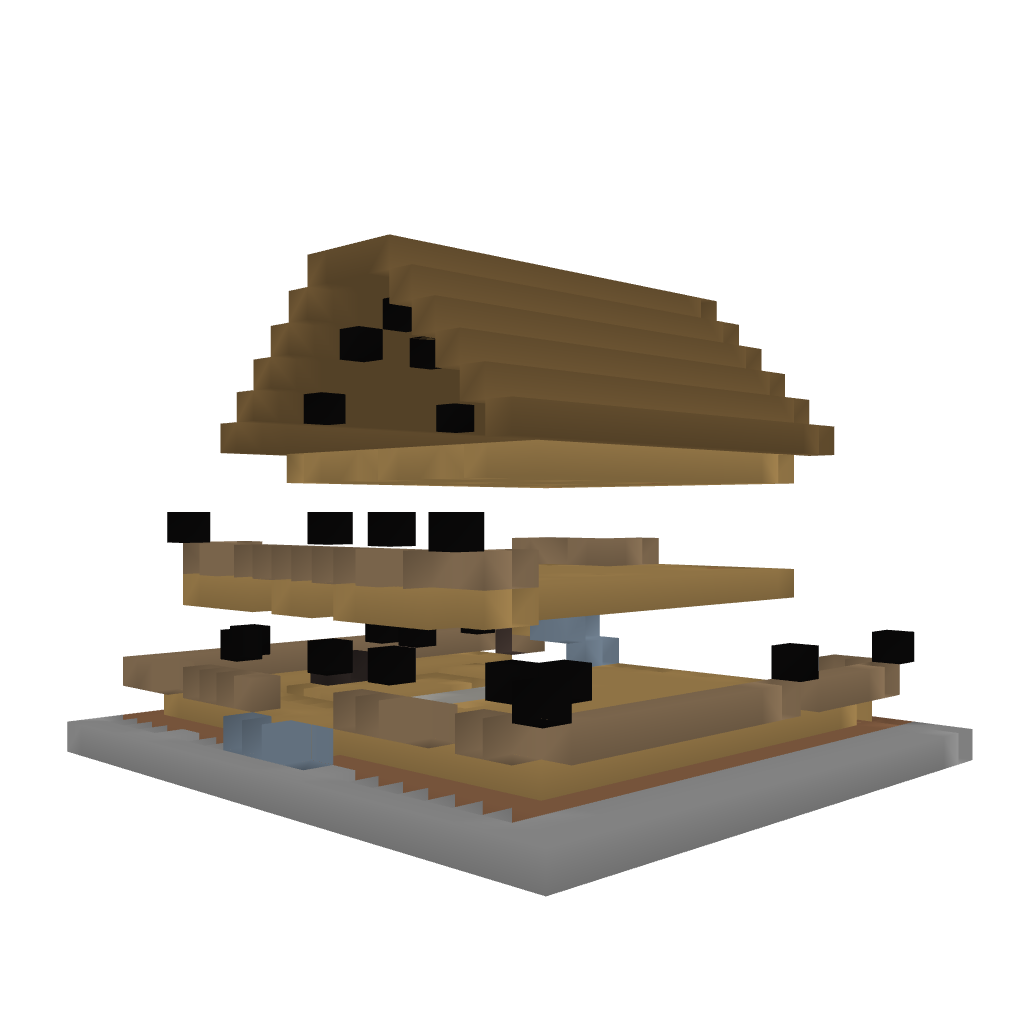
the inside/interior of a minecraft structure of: Two story house